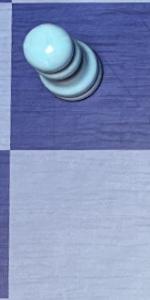
Label: Empty